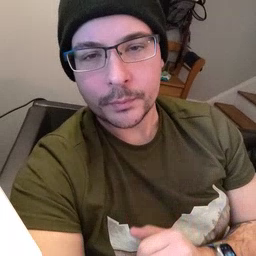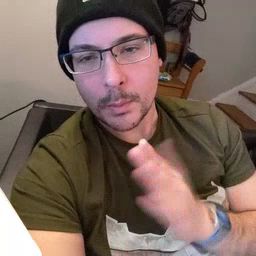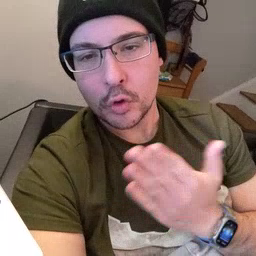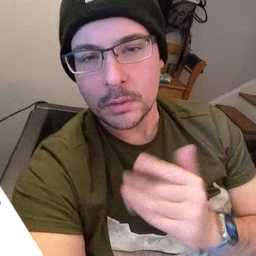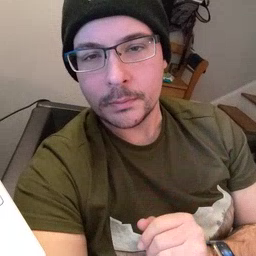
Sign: book